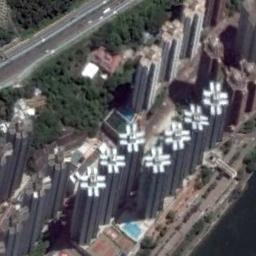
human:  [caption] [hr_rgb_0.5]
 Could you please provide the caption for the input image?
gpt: The commercial area is consist of many tall buildings next to the trees .

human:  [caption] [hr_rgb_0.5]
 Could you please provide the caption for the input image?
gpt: A commercial area with lots of high-rise buildings is next to the waters and a forest is next to the commercial area .

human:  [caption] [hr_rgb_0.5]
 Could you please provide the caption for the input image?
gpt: In a business district there are several tall buildings and a swimming pool and lawns and several roads with many cars and many trees .

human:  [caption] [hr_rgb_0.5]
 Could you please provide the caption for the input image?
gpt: There are some buildings with white roofs and black walls on a commercial area .

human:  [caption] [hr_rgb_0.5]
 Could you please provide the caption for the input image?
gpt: There are several cars on the road next to the building .